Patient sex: F
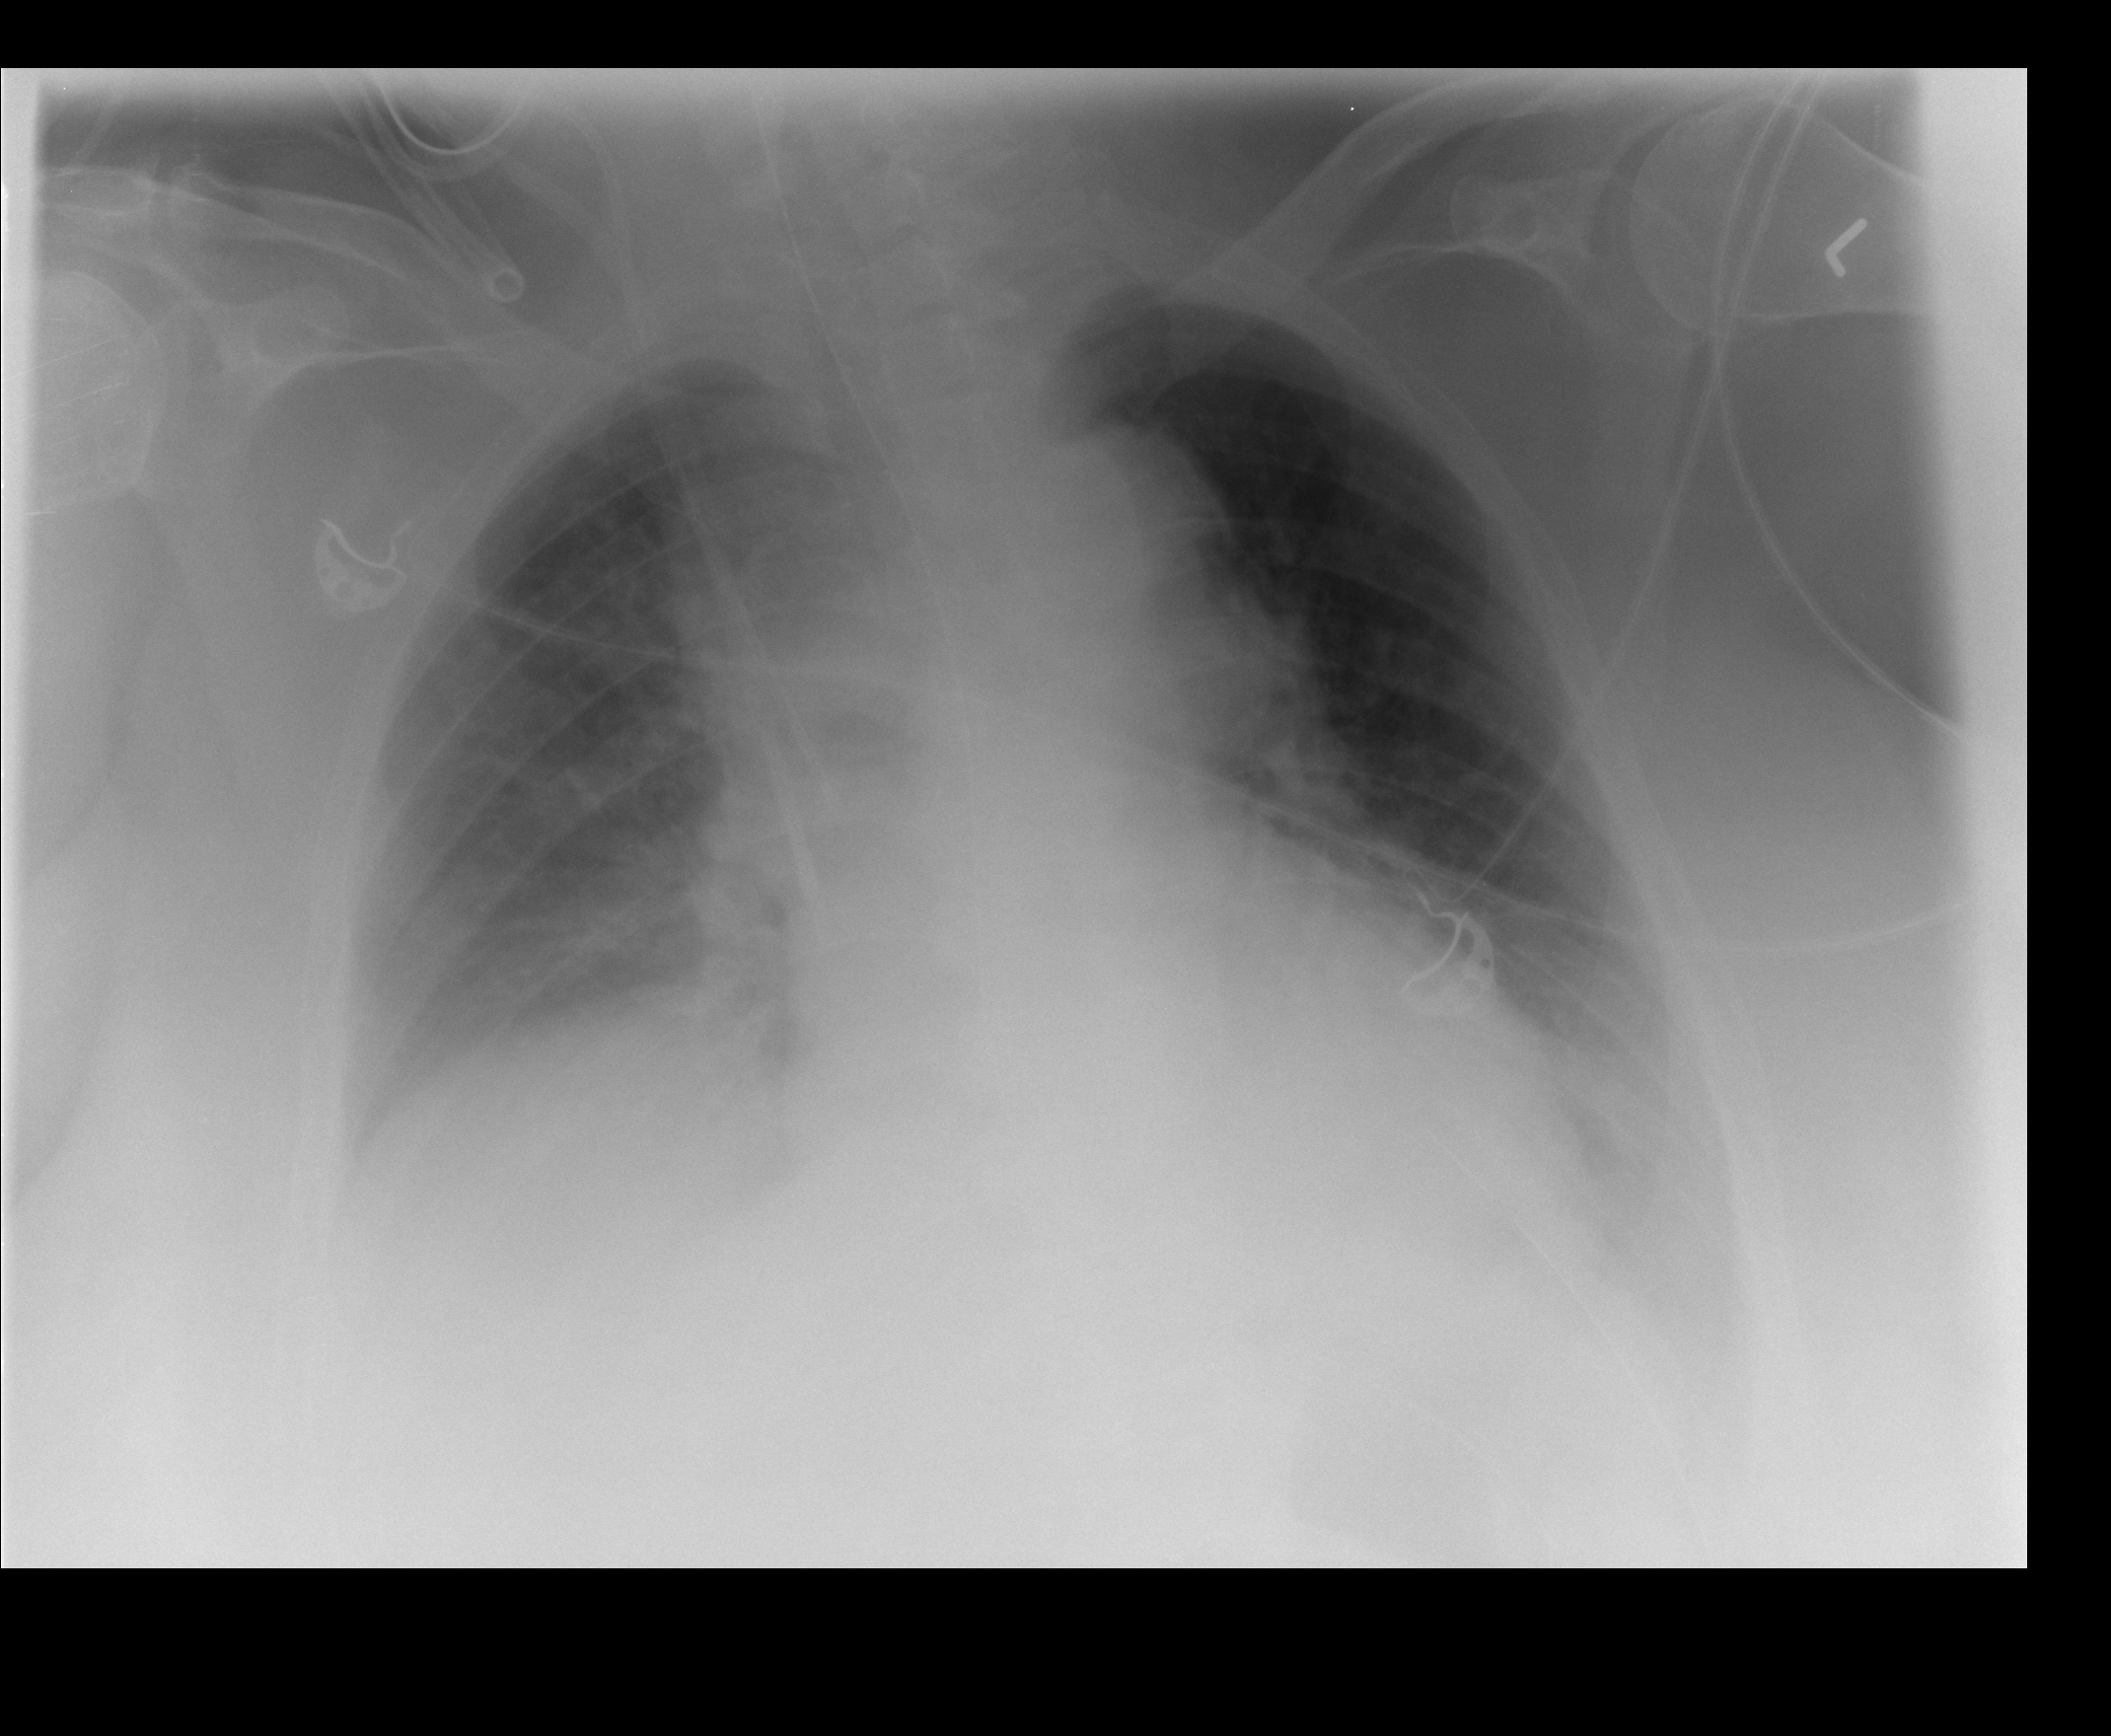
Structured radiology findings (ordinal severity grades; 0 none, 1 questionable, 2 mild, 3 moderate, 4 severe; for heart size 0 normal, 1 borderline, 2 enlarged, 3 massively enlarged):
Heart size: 1
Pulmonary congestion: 1
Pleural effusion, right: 0
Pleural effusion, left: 2
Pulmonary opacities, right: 1
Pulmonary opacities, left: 0
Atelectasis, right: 2
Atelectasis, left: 2